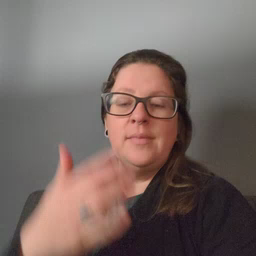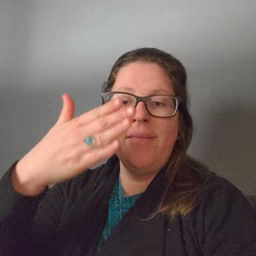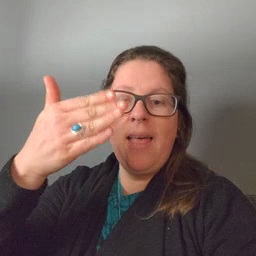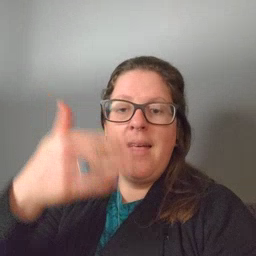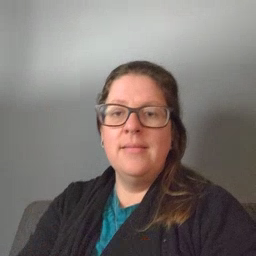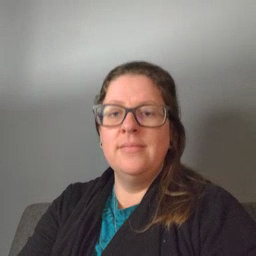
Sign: flag